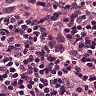
Metastatic tissue present: yes